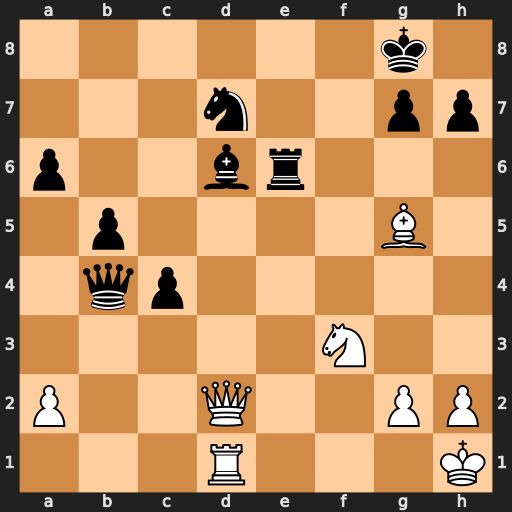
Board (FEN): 6k1/3n2pp/p2br3/1p4B1/1qp5/5N2/P2Q2PP/3R3K
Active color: w
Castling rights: -
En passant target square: -
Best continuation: Qd5 Nf8 Nd4 Qc5 Nxe6 Qxd5 Rxd5 Nxe6 Rxd6